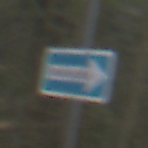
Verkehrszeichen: EinbahnstrasseRechtsweisend
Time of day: Midday
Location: Outdoor (Nature)
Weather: Overcast
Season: NotSpecified
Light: Natural